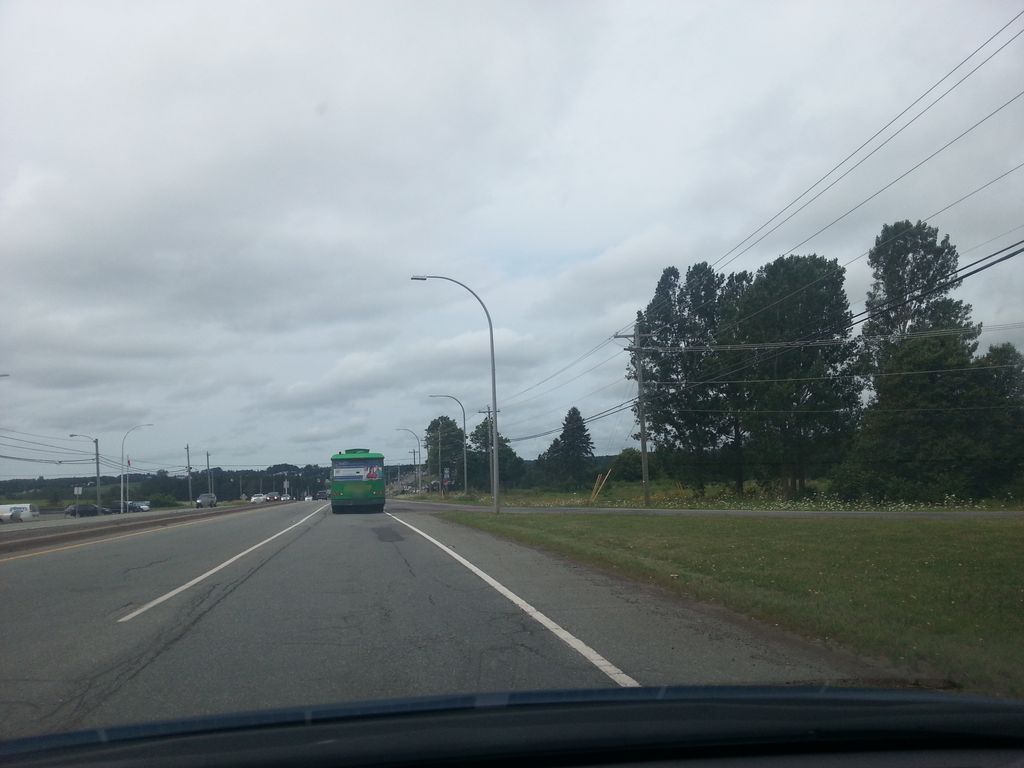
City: charlottetown